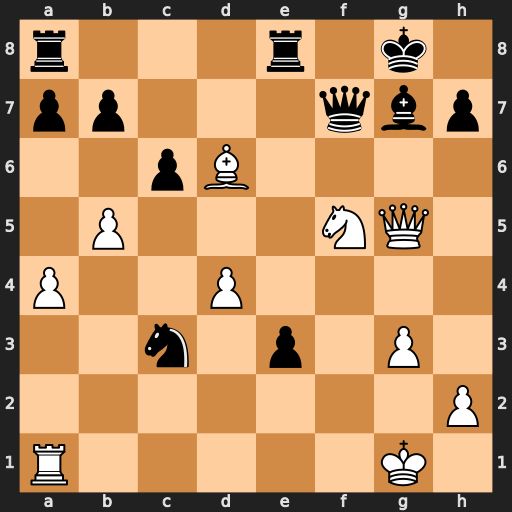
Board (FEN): r3r1k1/pp3qbp/2pB4/1P3NQ1/P2P4/2n1p1P1/7P/R5K1
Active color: w
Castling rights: -
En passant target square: -
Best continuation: Nh6+ Kh8 Nxf7+